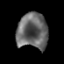
Tissue: prostate
Cell type: Epithelial cells
Senescence score: 0.34
Nuclear area (px): 1077
Mean DAPI intensity: 102.318